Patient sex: F
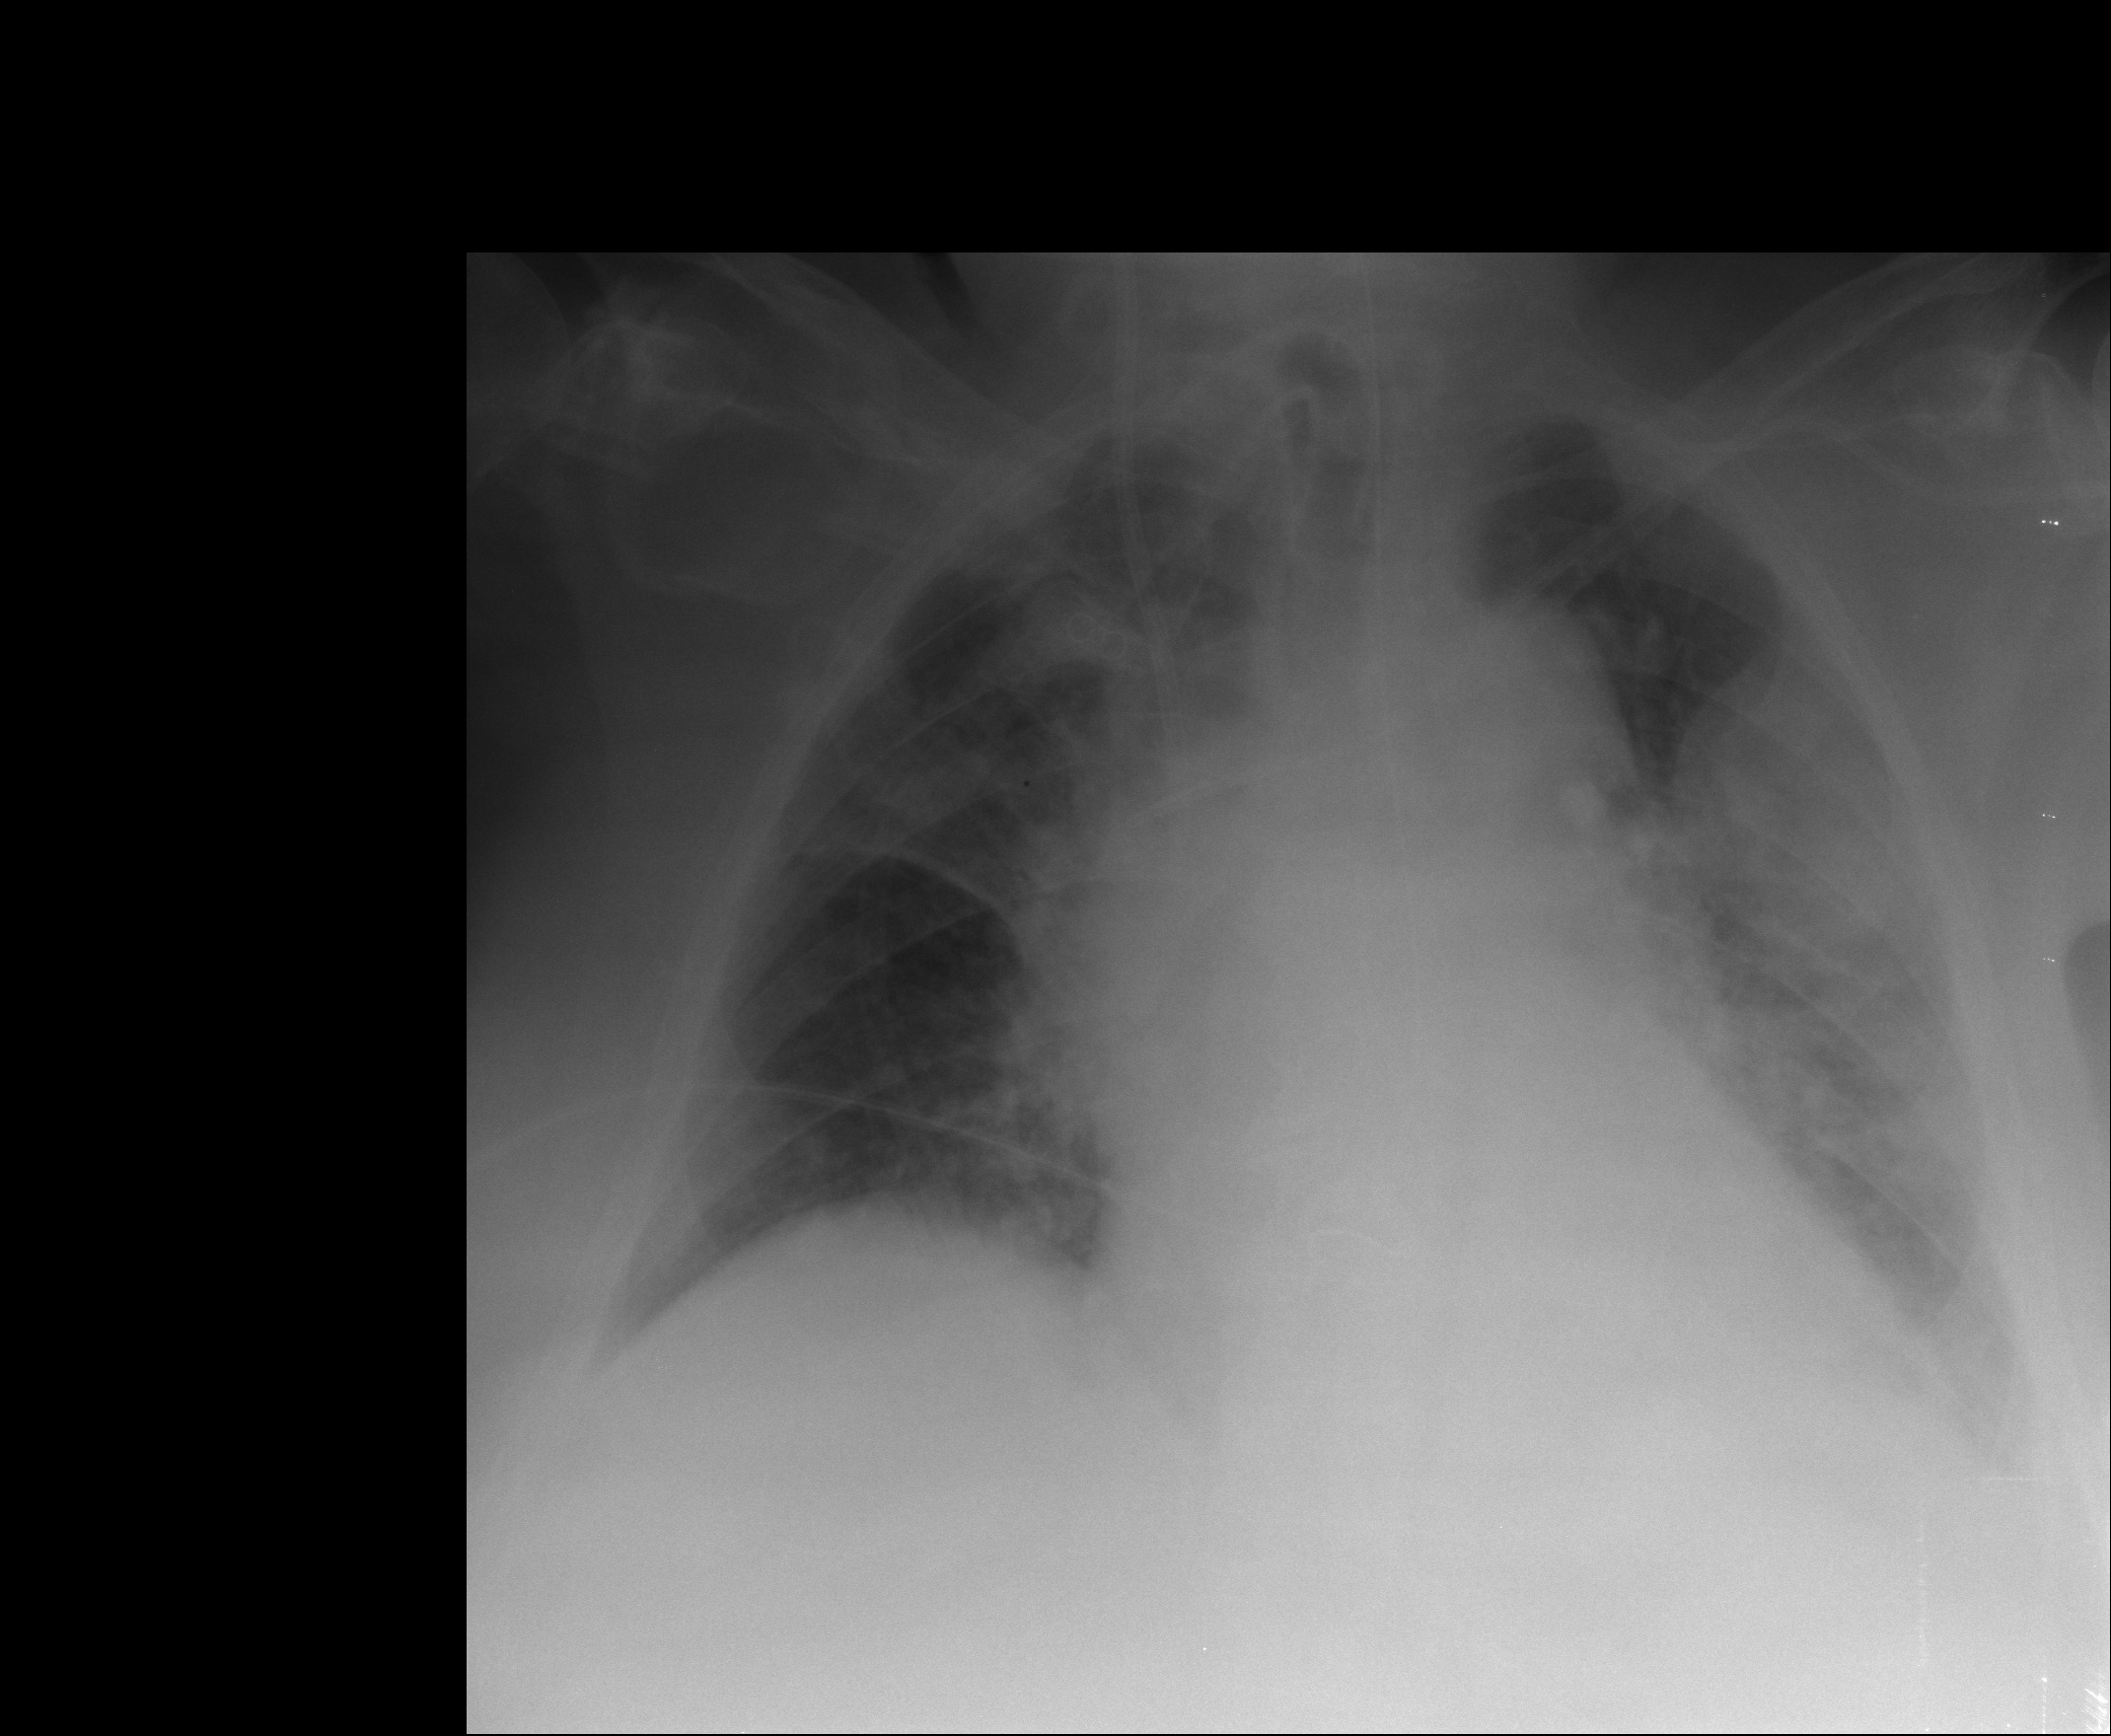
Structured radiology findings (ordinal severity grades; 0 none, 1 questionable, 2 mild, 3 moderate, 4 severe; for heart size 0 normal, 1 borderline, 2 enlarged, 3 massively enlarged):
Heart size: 2
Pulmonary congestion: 3
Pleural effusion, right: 1
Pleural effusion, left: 1
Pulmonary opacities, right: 2
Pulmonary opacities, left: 2
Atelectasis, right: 2
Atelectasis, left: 3